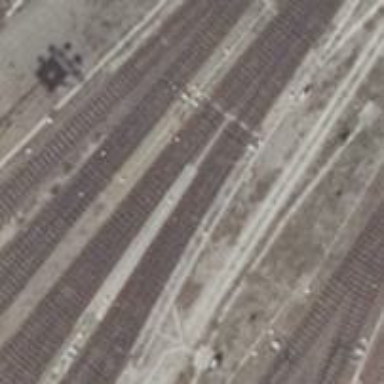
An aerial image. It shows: Rail yard with electrified contact lines for the railway.